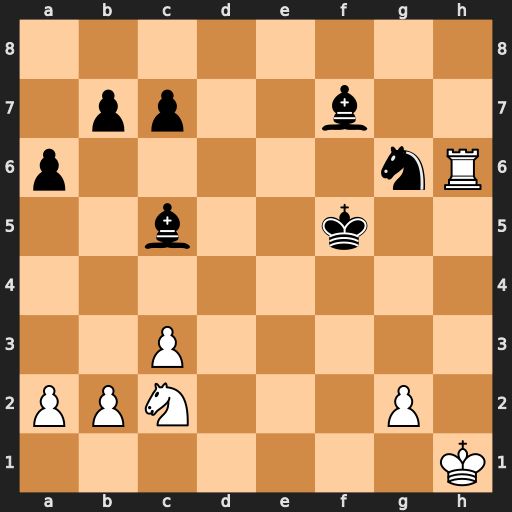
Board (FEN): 8/1pp2b2/p5nR/2b2k2/8/2P5/PPN3P1/7K
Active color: w
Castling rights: -
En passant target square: -
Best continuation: Rh5+ Ke4 Rxc5